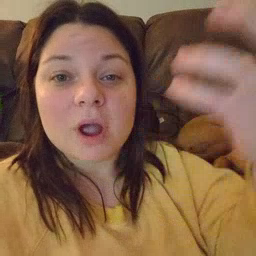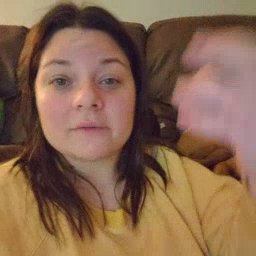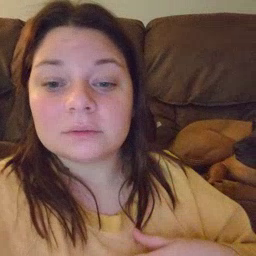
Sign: giraffe